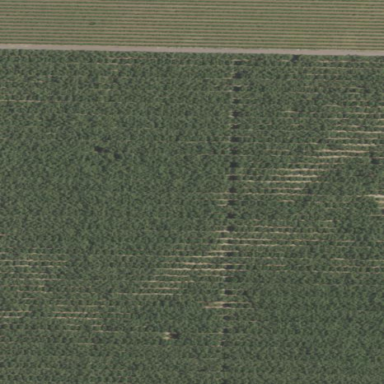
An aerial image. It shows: Orchard filled with almond trees.